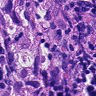
Metastatic tissue present: yes